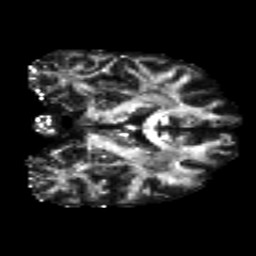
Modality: FA
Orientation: coronal
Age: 31
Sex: male
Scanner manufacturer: siemens
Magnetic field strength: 3 T
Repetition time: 8.8 s
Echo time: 0.085 s